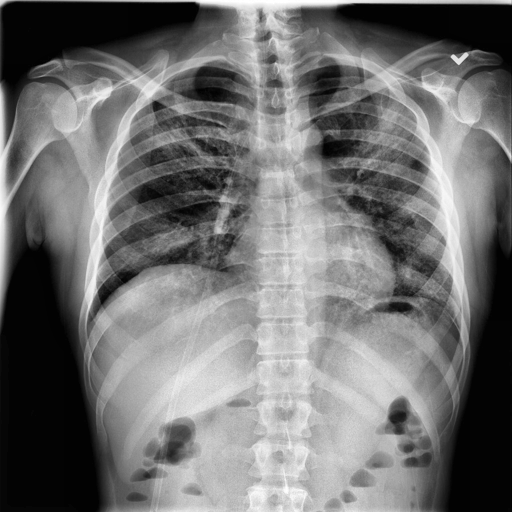
Finding: NORMAL